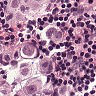
Metastatic tissue present: yes